Question: This is more of an annoyance, but does anyone know why VS 2019 switches the font for hash comments in YAML files? I'd imagine it happens for any file using hash comments. My guess is that it has something to do with markdown, but I don't have any extensions for markdown, unless one of my installed extensions has it as an extra feature.
Here's an example:
<URL>
Here's my installed extensions:
[
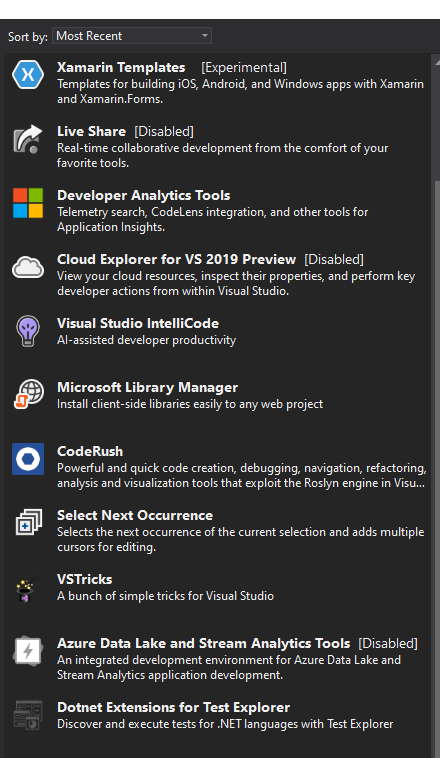
Answer: In writing this, I looked in coderush's settings and found the answer. Unchecking this option stops the annoying (in my case -- it's probably useful to a lot of other people) behavior.
<URL>
Since the question was already written by the time I figured it out, I'm posting this answer in case it helps someone else.